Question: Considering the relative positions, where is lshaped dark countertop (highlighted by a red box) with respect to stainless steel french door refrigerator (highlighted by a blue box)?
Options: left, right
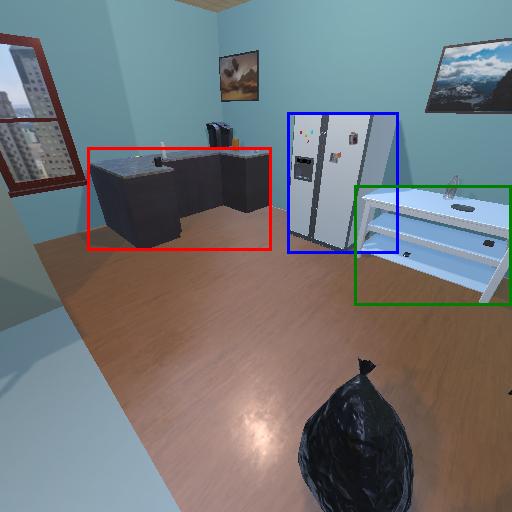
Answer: left